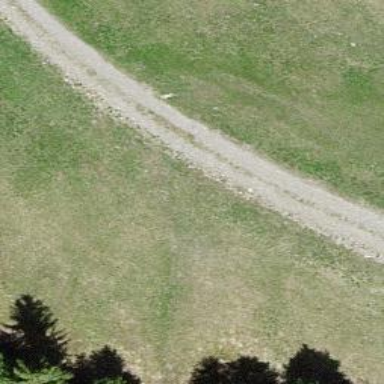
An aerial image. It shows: Gravel track with grade 2 tracktype.